Question: I have a set of '<span>' elements (each of them is nested to correspondent '<div>'). They build a stack of panels, like in the picture below.

When span contains some text, it has a normal height. But when it is empty, it's height is 0px. But I need it to have a normal height (to make it look like in the picture).
How to achive this behavior? (I tried to insert a space, but maybe there's a better solution).
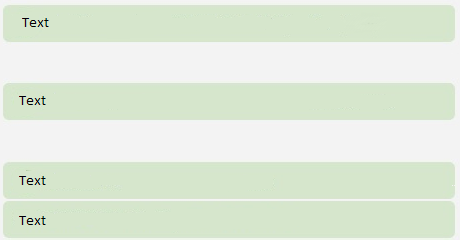
Answer: Here is a simple and robust solution:
'''
span.item:empty:before {
content: "EURb"; // unicode zero width space character
}
'''
(: rather than using 'a0' non-breaking space, use 'EURb', which is also a non-breaking space, but with zero width. See my other answer at <URL>
This CSS selector only selects the spans that are "empty", and injects some content into that empty space, namely a non-breaking space character. So no matter what font size and line-height you have set, everything around that '<span>' will fall into line, just as if you had text present in that '<span>', which is probably what you want.
<URL>
The result looks like this:

---
I see two problems with using 'min-height':
1. it is vulnerable where font sizes change
2. the text baseline is not in the correct place
Here's what the counter-examples look like when things go wrong:
1. The font size changes, and now you have to hand tune the min-height again. You can't use the same class to support different parts of your website where font sizes are different. Here the font size in this place is 30, but the min-height is still set to 20. So the empty spans are not as tall. :-(
<URL>

1. Your empty span has the correct height with min-height, but it doesn't line up correctly with the text surrounding the span. The baseline falls incorrectly. Look at the line that says "Huh?" below:
<URL>

Code for this last example:
'''
<div class="group">
Hello <span class="item">Text</span>
</div>
<div class="group">
Huh? <span class="item"></span>
</div>
<div class="group">
Yes! <span class="correct"></span>
</div>
'''
css:
'''
.group {
background-color: #f1f1f1;
padding: 5px;
font-size: 20px;
margin-bottom: 20px;
}
.item {
background-color: #d2e3c5;
border-radius: 6px;
padding: 10px;
margin-bottom:5px;
display: inline-block;
min-height: 20px;
}
.correct {
background-color: #d2e3c5;
border-radius: 6px;
padding: 10px;
margin-bottom:5px;
display: inline-block;
}
.correct:empty:before {
content: "a0";
}
'''